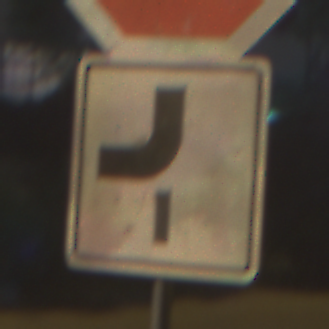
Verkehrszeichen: VerlaufVorfahrtsstrasse7
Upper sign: Stop
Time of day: Night
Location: Outdoor (Suburban)
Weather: PartlyCloudy
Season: NotSpecified
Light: Artificial